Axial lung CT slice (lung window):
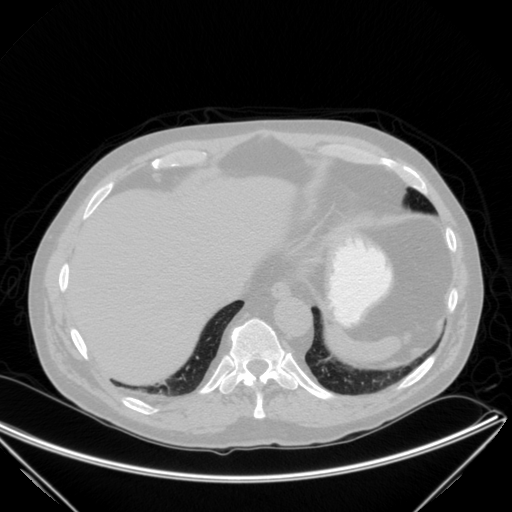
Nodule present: no